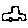
Label: car